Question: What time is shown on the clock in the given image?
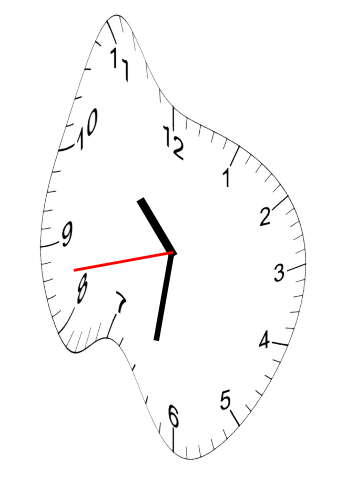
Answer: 10:31:43